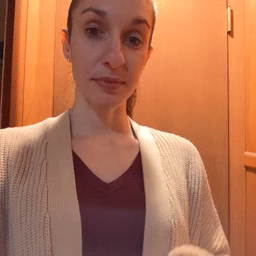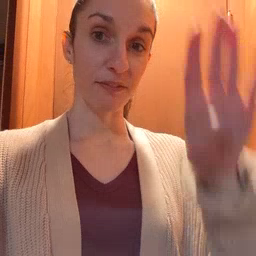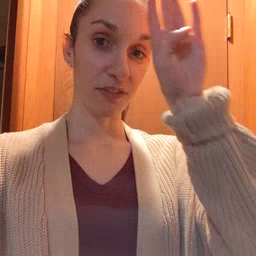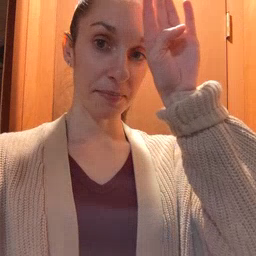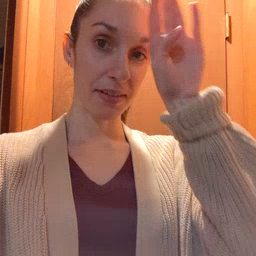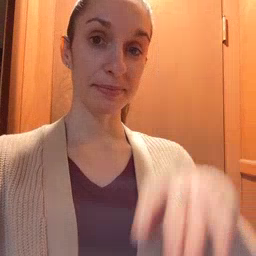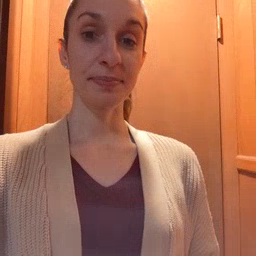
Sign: fireman